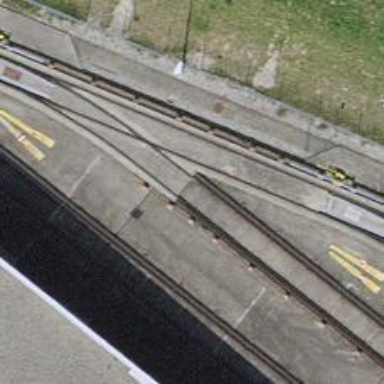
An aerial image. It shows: Rail yard with one electrified track.